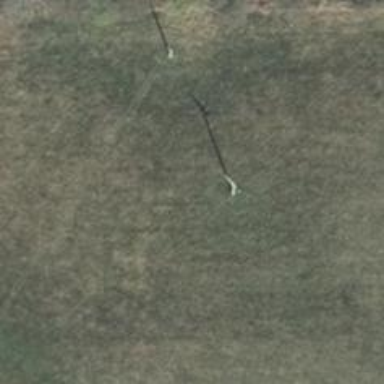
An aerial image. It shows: Minor power line.